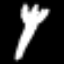
Label: fork